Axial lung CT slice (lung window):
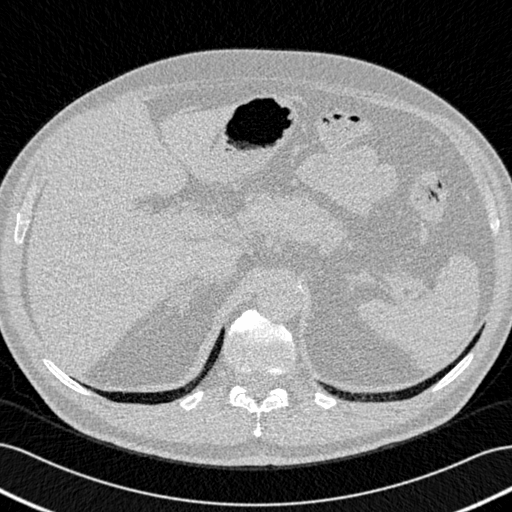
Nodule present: no